Field crop: tomato
Growth stage: 1
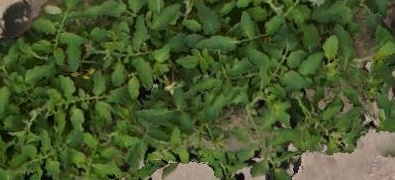
Species: tomato